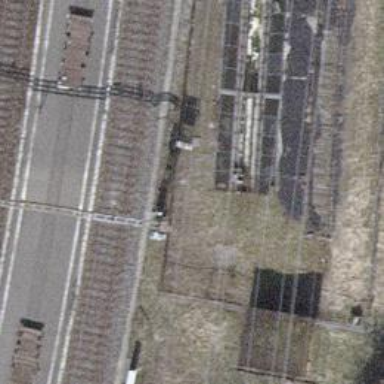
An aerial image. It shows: Railway buffer stop.